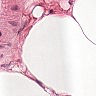
Metastatic tissue present: no